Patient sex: F
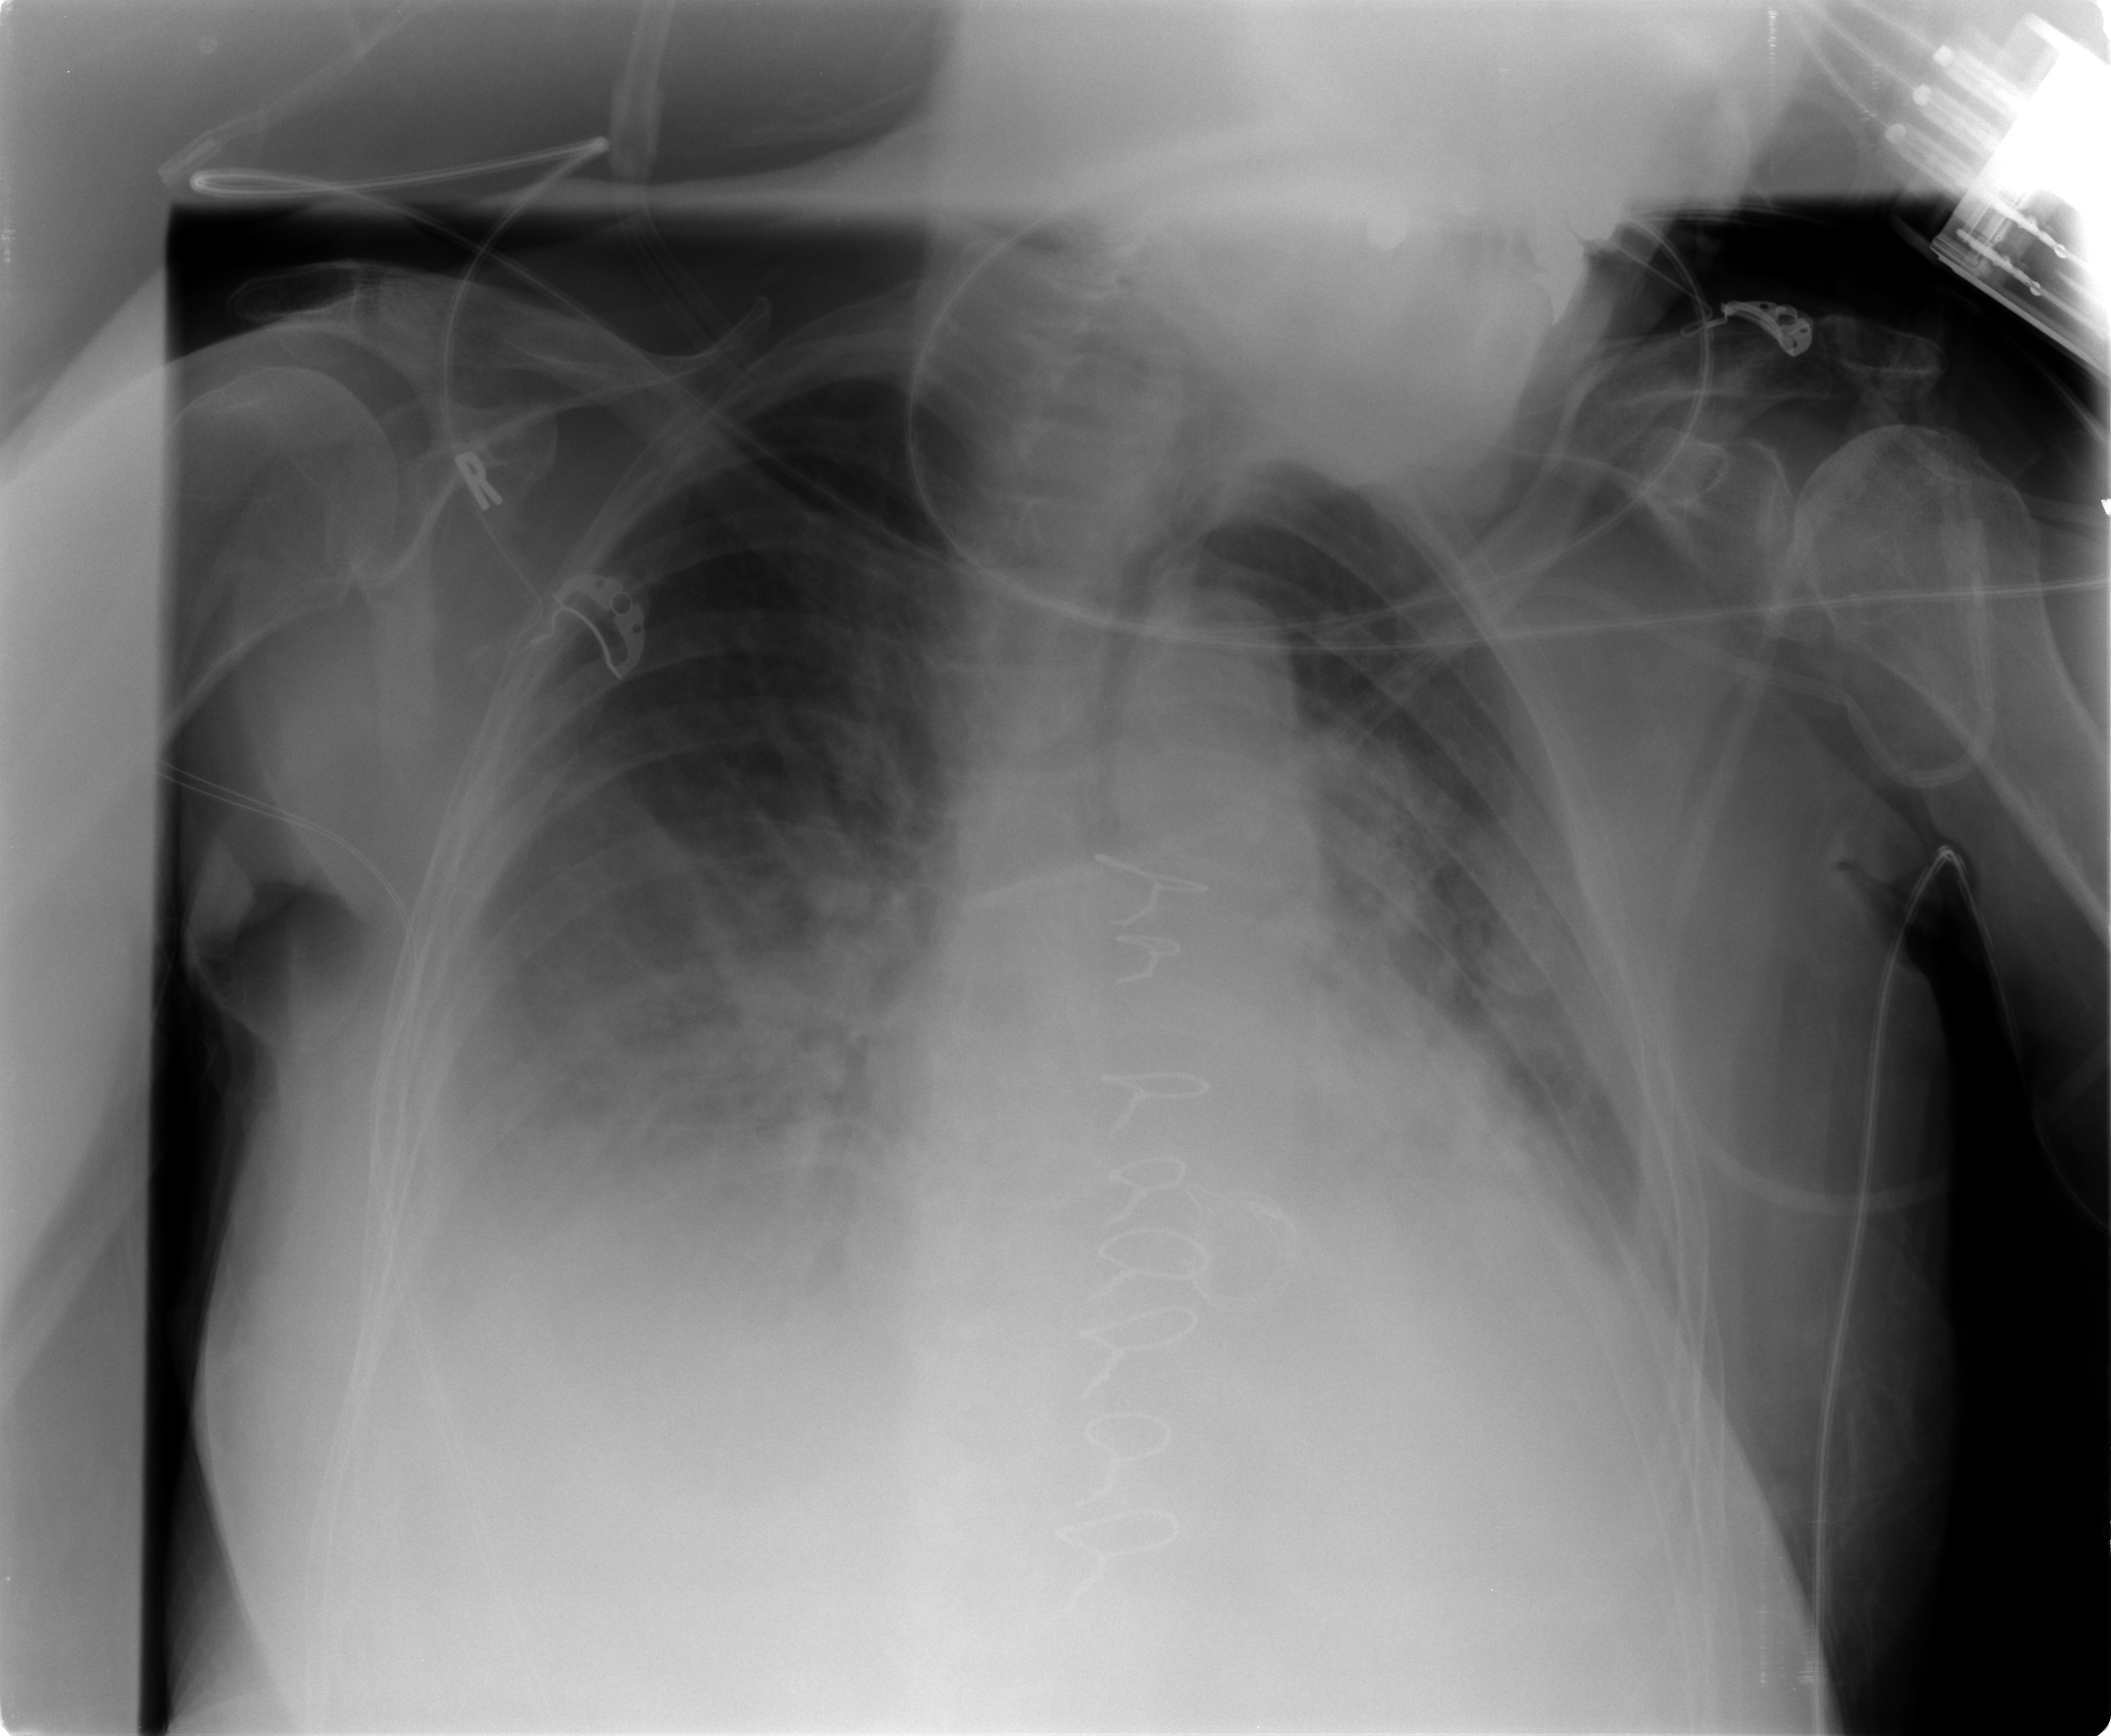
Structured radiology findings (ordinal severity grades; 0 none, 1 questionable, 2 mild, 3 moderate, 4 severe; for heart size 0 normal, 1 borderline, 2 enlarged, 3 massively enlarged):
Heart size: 2
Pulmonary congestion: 2
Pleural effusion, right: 3
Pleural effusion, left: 2
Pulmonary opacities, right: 2
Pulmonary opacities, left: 1
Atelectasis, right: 2
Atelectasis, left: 2